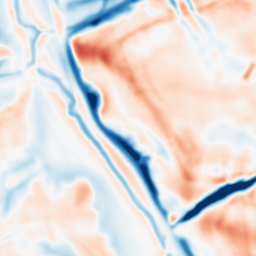
Category: multiscale
Decomposition family: dog
Decomposition parameters: sigma_low: 2
sigma_high: 10
Upsampling method: cubic_catmull_rom
Upsampling parameters: scale: 4
Upsampling scale: 4